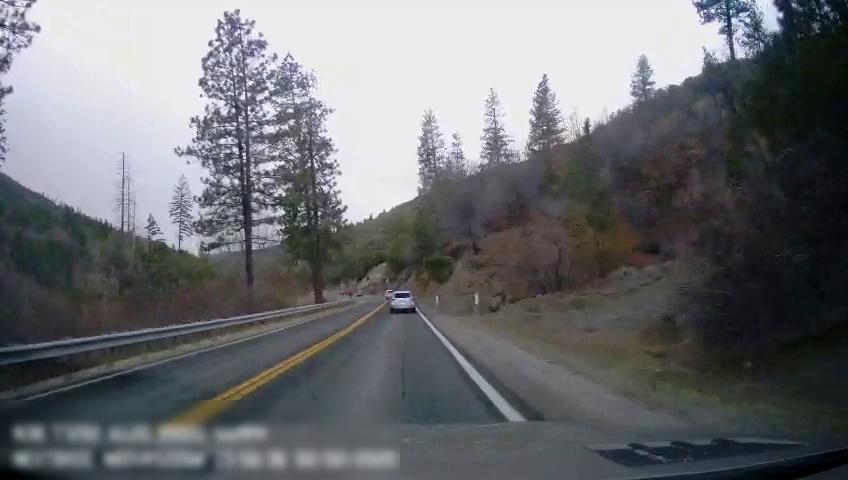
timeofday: Day
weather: Cloudy
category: Drivable Space
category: Vehicles | Car
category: Vehicles | SUV
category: Lanes | Current Lane
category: Lanes | Current Lane
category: Lanes | Opposite Lane